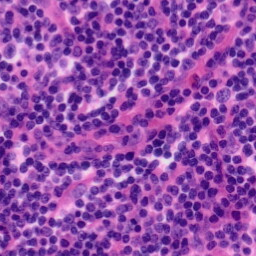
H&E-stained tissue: Tonsil